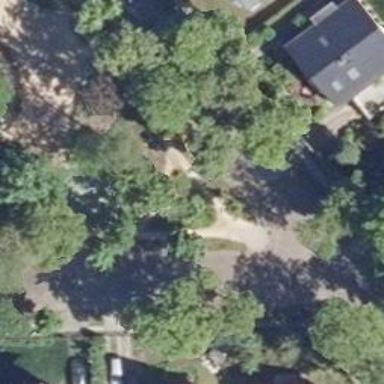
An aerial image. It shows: Playground featuring basket swing.